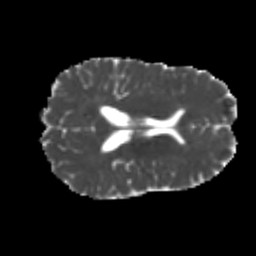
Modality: MD
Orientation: axial
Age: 22
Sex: male
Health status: healthy
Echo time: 0.074 s